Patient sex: M
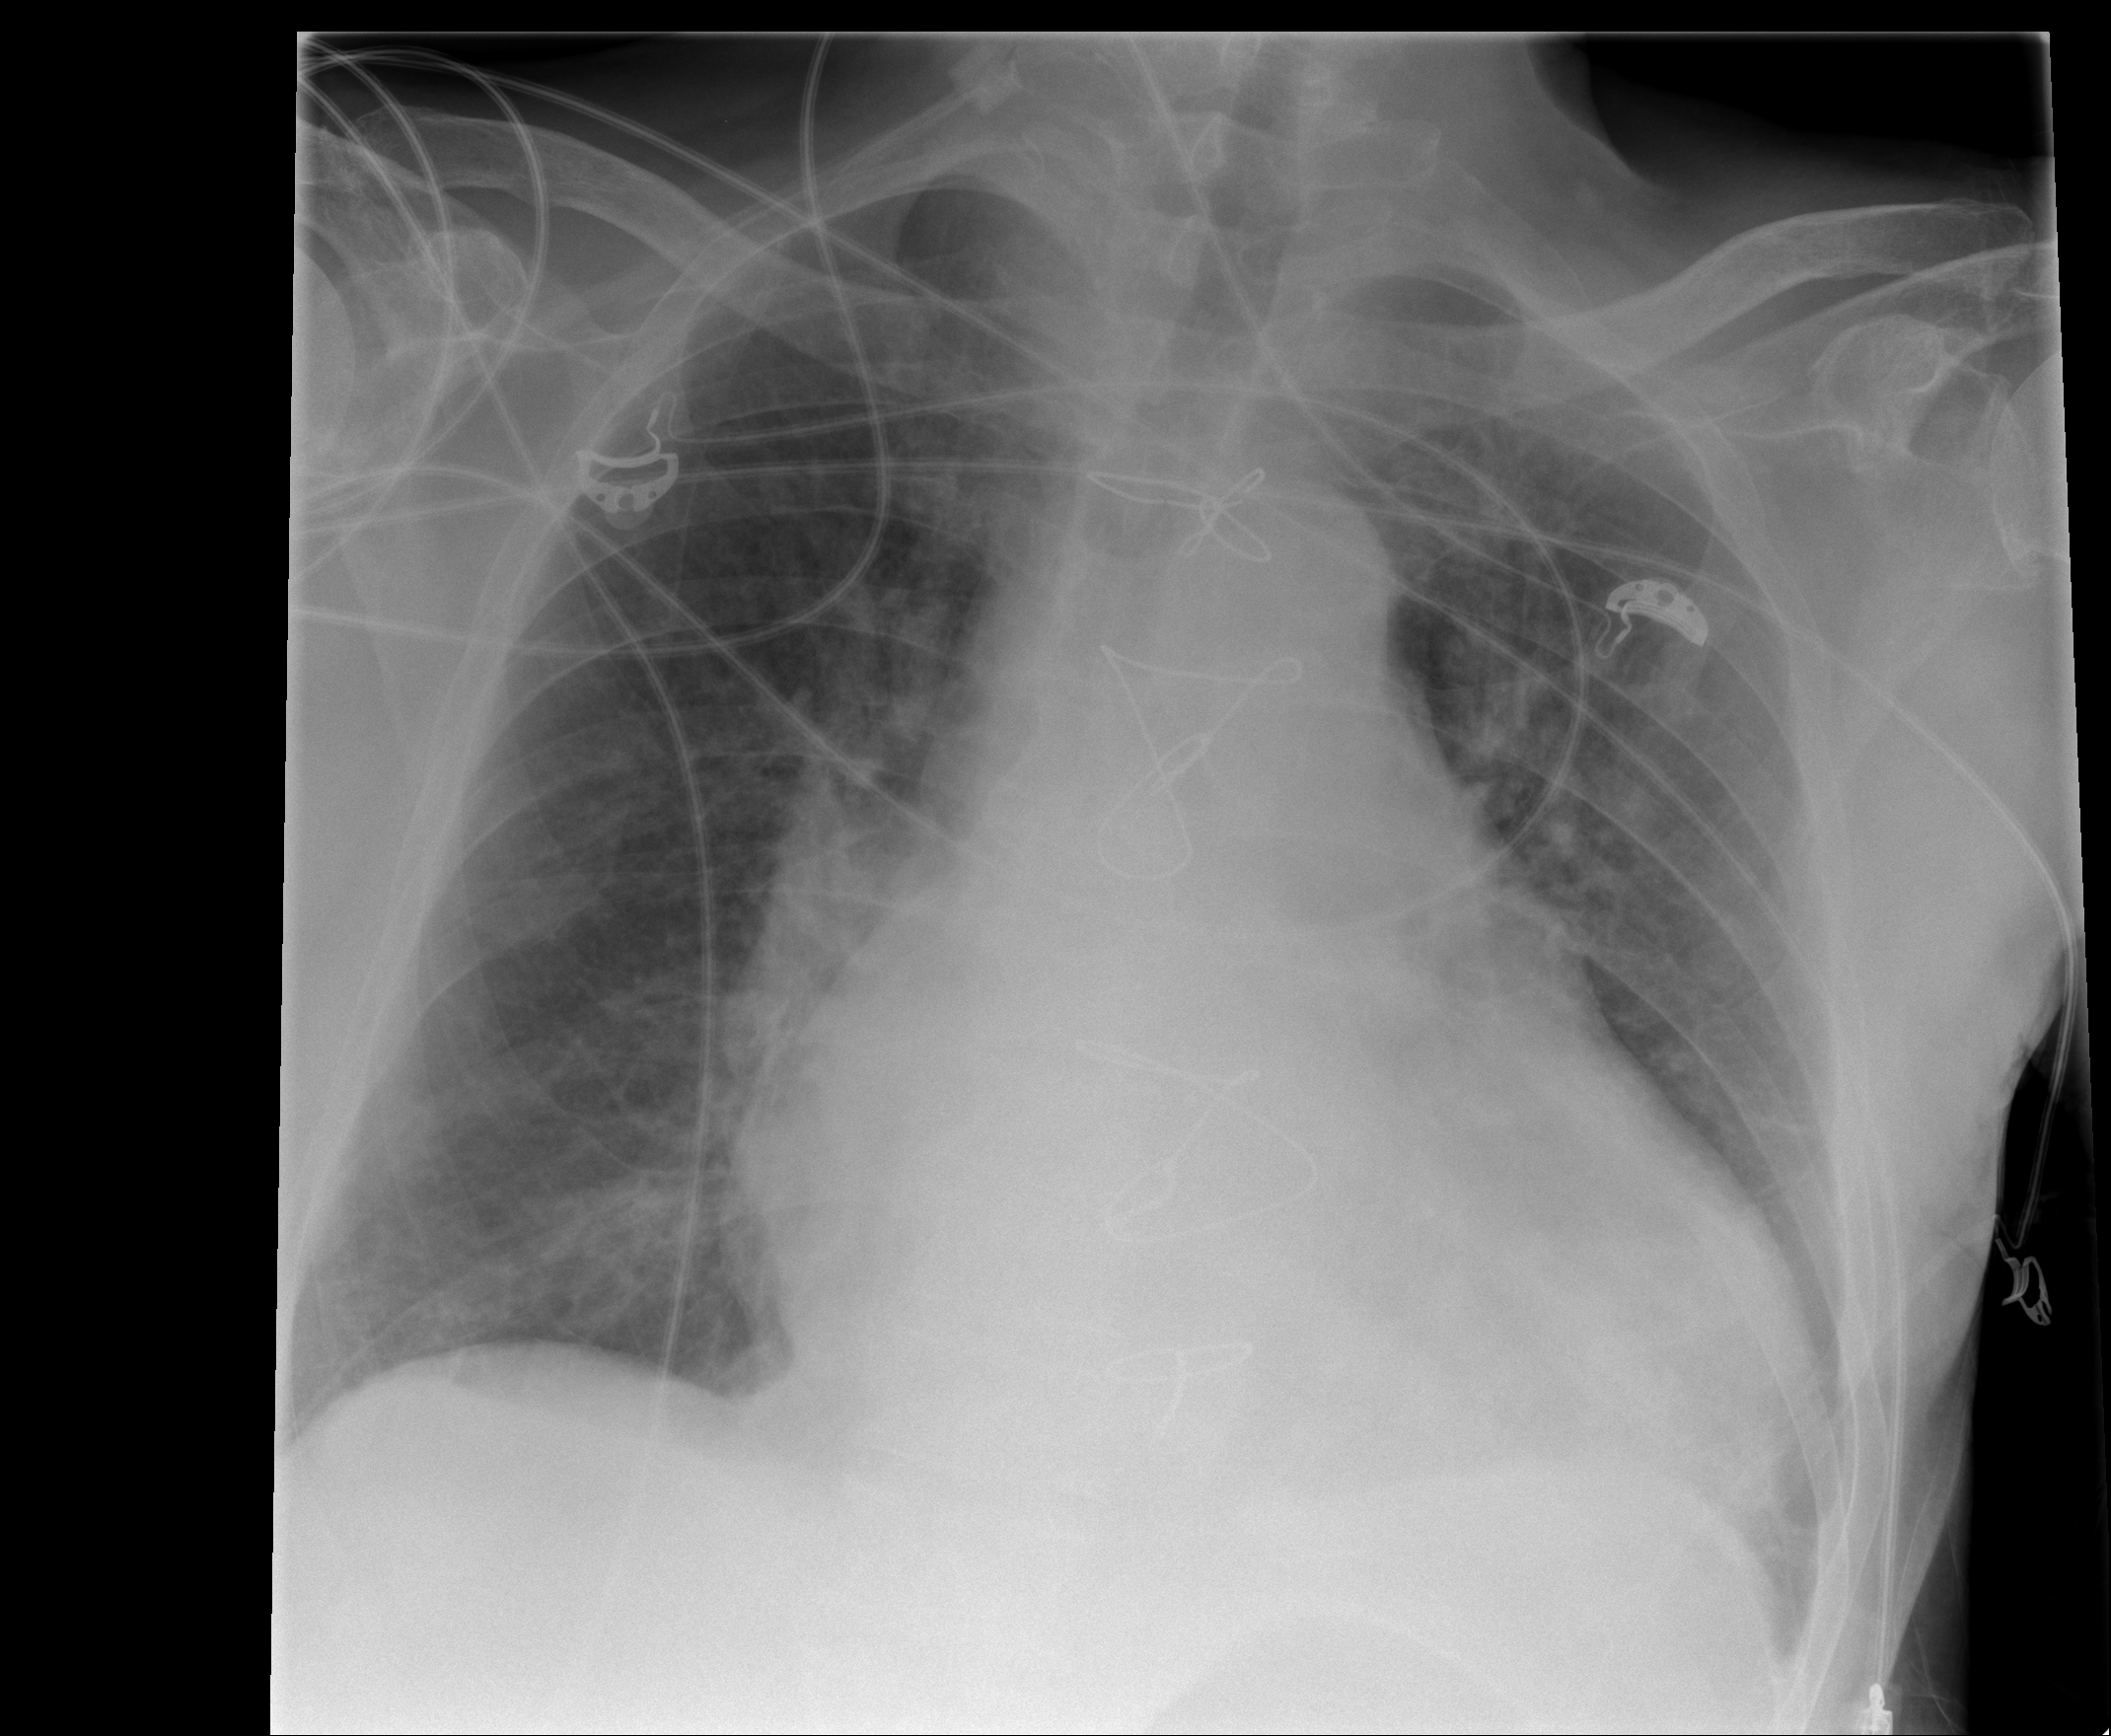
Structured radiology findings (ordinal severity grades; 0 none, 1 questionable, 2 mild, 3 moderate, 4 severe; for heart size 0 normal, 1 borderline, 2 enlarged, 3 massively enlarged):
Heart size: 3
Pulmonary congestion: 2
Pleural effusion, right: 0
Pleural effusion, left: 0
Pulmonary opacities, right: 0
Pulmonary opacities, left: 0
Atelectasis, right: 2
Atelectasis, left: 2